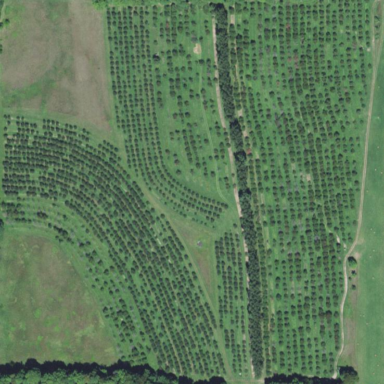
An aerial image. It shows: Orchard.